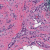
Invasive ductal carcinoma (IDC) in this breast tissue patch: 0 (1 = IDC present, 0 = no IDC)